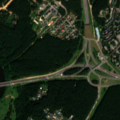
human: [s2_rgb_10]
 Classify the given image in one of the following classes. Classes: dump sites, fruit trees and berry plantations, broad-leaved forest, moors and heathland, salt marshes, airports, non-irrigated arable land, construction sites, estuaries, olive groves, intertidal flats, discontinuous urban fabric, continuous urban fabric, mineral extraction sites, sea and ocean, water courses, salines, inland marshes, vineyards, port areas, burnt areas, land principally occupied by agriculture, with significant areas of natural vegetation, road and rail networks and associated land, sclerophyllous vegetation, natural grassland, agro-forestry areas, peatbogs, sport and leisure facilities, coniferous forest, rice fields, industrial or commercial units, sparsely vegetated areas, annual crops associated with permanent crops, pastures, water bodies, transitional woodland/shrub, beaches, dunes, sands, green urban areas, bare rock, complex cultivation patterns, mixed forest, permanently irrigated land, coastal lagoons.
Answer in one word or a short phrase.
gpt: discontinuous urban fabric, road and rail networks and associated land, green urban areas, coniferous forest, mixed forest, transitional woodland/shrub, water courses